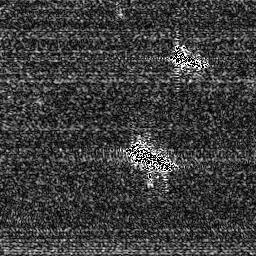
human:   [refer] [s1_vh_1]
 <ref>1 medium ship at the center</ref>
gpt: <box>[[48, 55, 68, 67, 0]]</box>